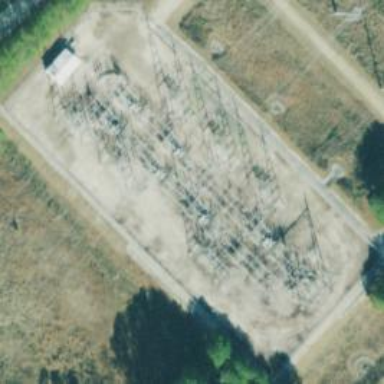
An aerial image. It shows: Outdoor power substation with fence around it. The substation serves as switching station.